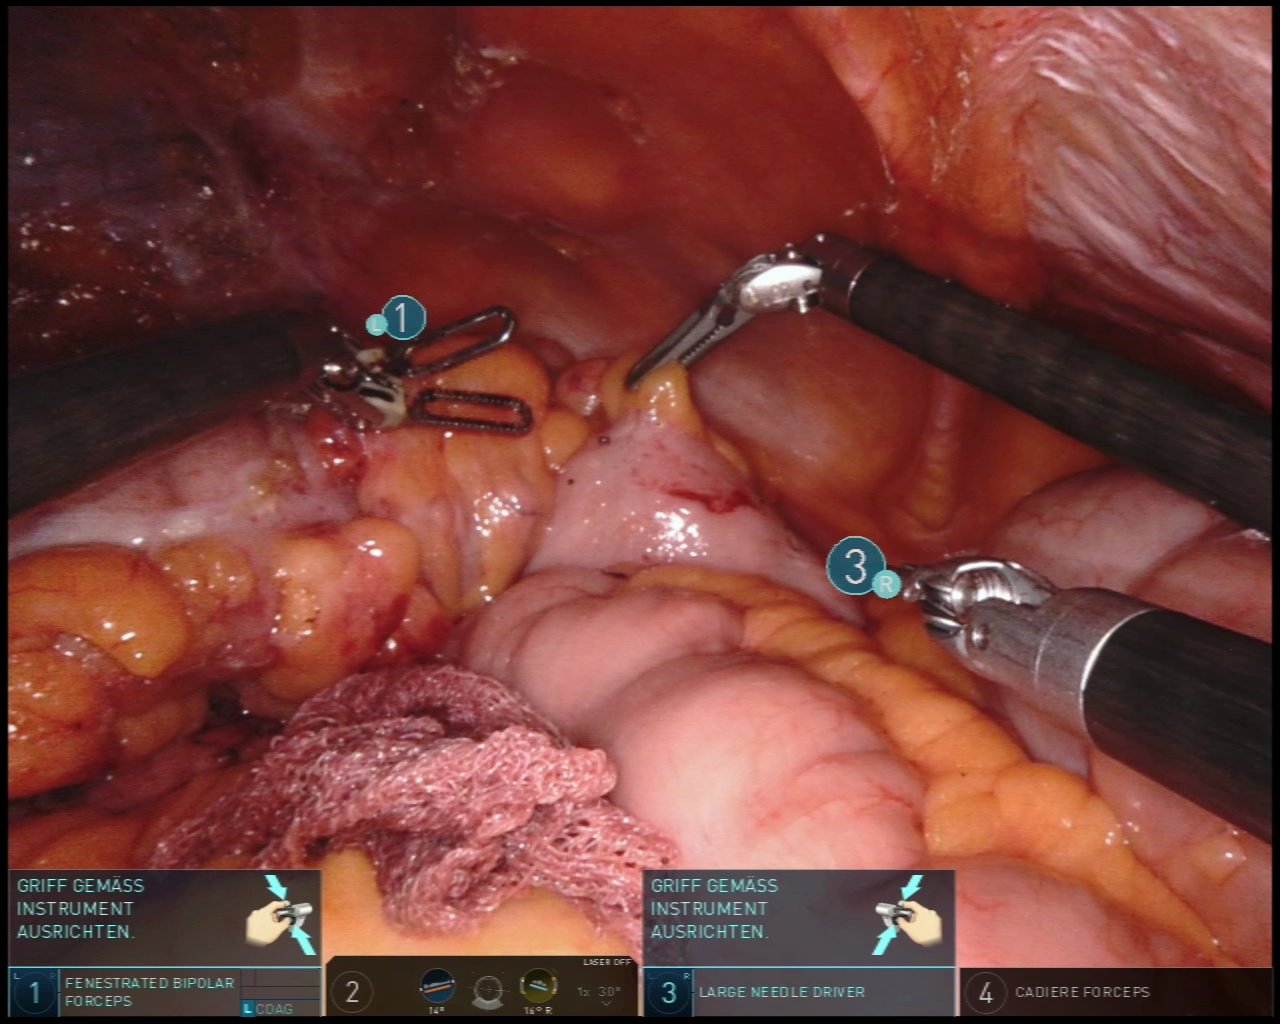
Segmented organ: colon
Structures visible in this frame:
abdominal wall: yes
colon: yes
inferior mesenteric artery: no
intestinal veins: no
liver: no
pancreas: no
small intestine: yes
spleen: no
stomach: no
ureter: no
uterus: no
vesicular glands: no